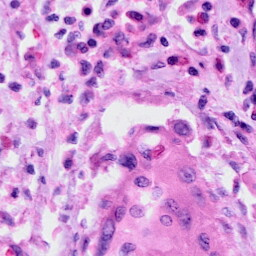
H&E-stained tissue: Cervix